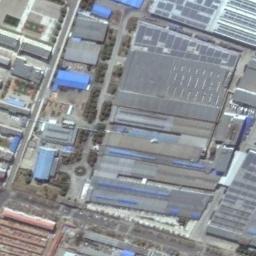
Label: industrial_area